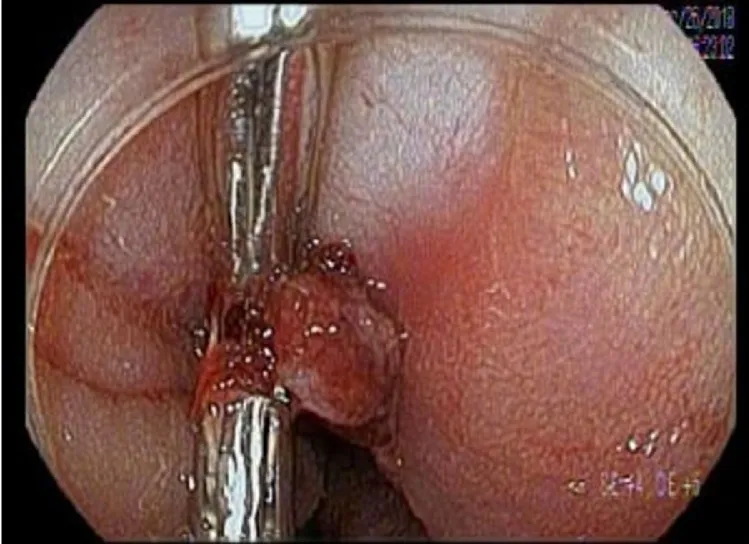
Post-operatively, at a laceration site, an ulcer approximately 7-cm from the anal verge contained an actively bleeding vessel successfully treated with two hemostatic clips.
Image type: endoscopy (gi_endoscopy)